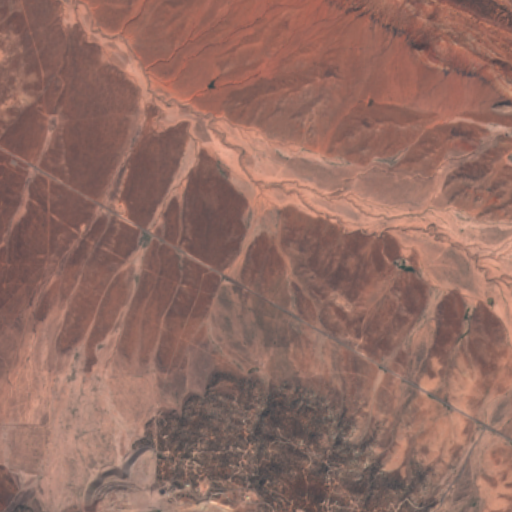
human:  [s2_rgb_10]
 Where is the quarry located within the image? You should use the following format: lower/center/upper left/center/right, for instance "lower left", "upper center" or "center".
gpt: The quarry is located in the lower left of the image.
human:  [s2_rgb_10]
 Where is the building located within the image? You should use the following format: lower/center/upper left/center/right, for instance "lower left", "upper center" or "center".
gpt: The building is located in the lower center of the image.
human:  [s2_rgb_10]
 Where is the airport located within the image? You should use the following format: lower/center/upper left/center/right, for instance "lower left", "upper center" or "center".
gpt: There is no airport in the image.